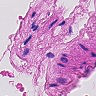
Metastatic tissue present: no